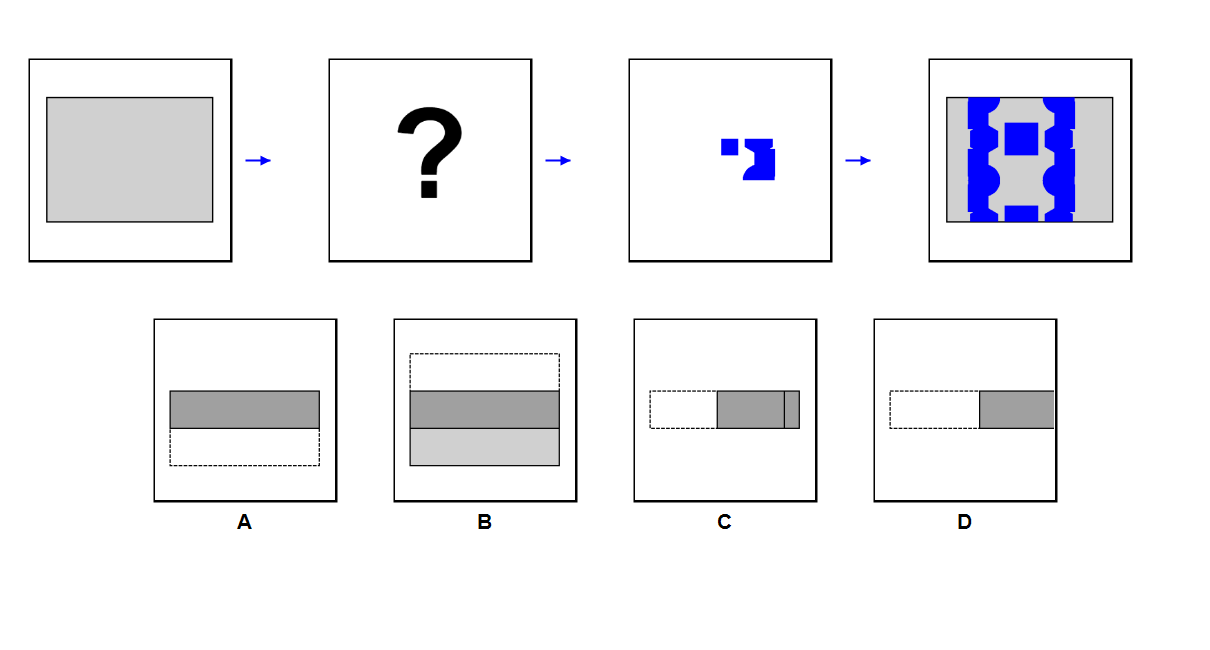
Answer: D